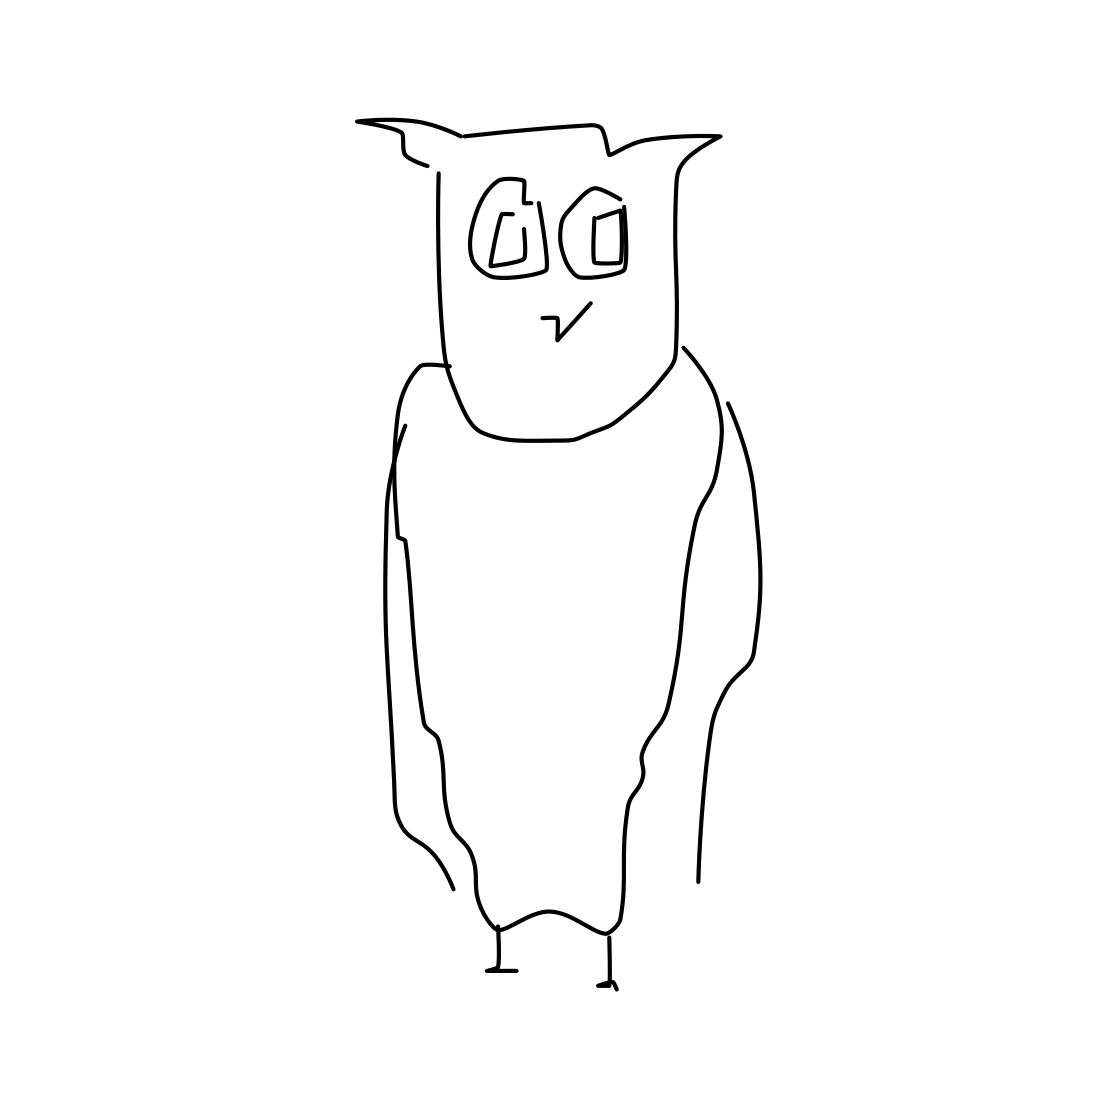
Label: owl